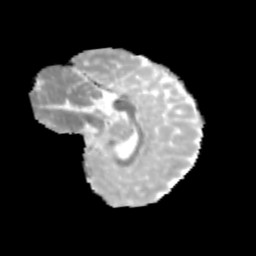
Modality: MD
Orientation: sagittal
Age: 9
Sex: female
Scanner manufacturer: siemens
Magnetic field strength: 3 T
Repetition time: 3.8 s
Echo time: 0.07 s